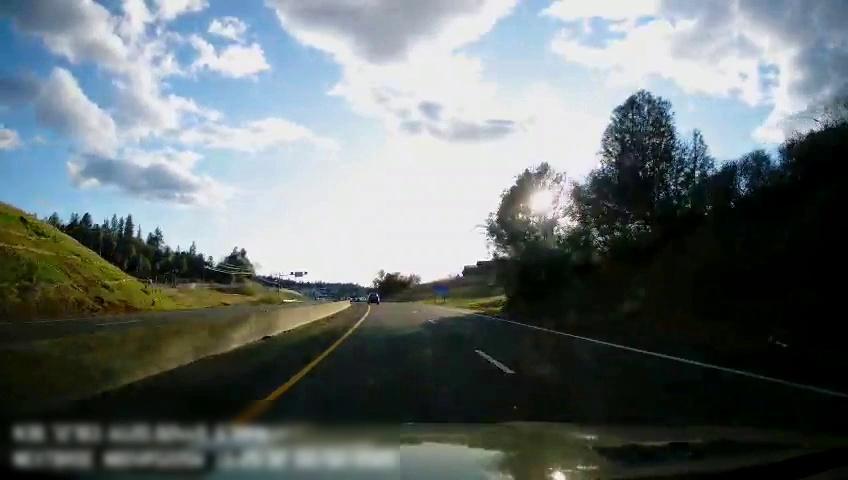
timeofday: Day
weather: Sunny
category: Drivable Space
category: Drivable Space
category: Vehicles | SUV
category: Lanes | Current Lane
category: Lanes | Alternate Lane
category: Lanes | Current Lane
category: Traffic | Signs